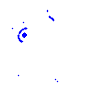
Particle: electron